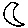
Label: moon